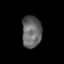
Tissue: prostate
Cell type: Epithelial cells
Senescence score: 0.2728
Nuclear area (px): 612
Mean DAPI intensity: 101.441